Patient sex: M
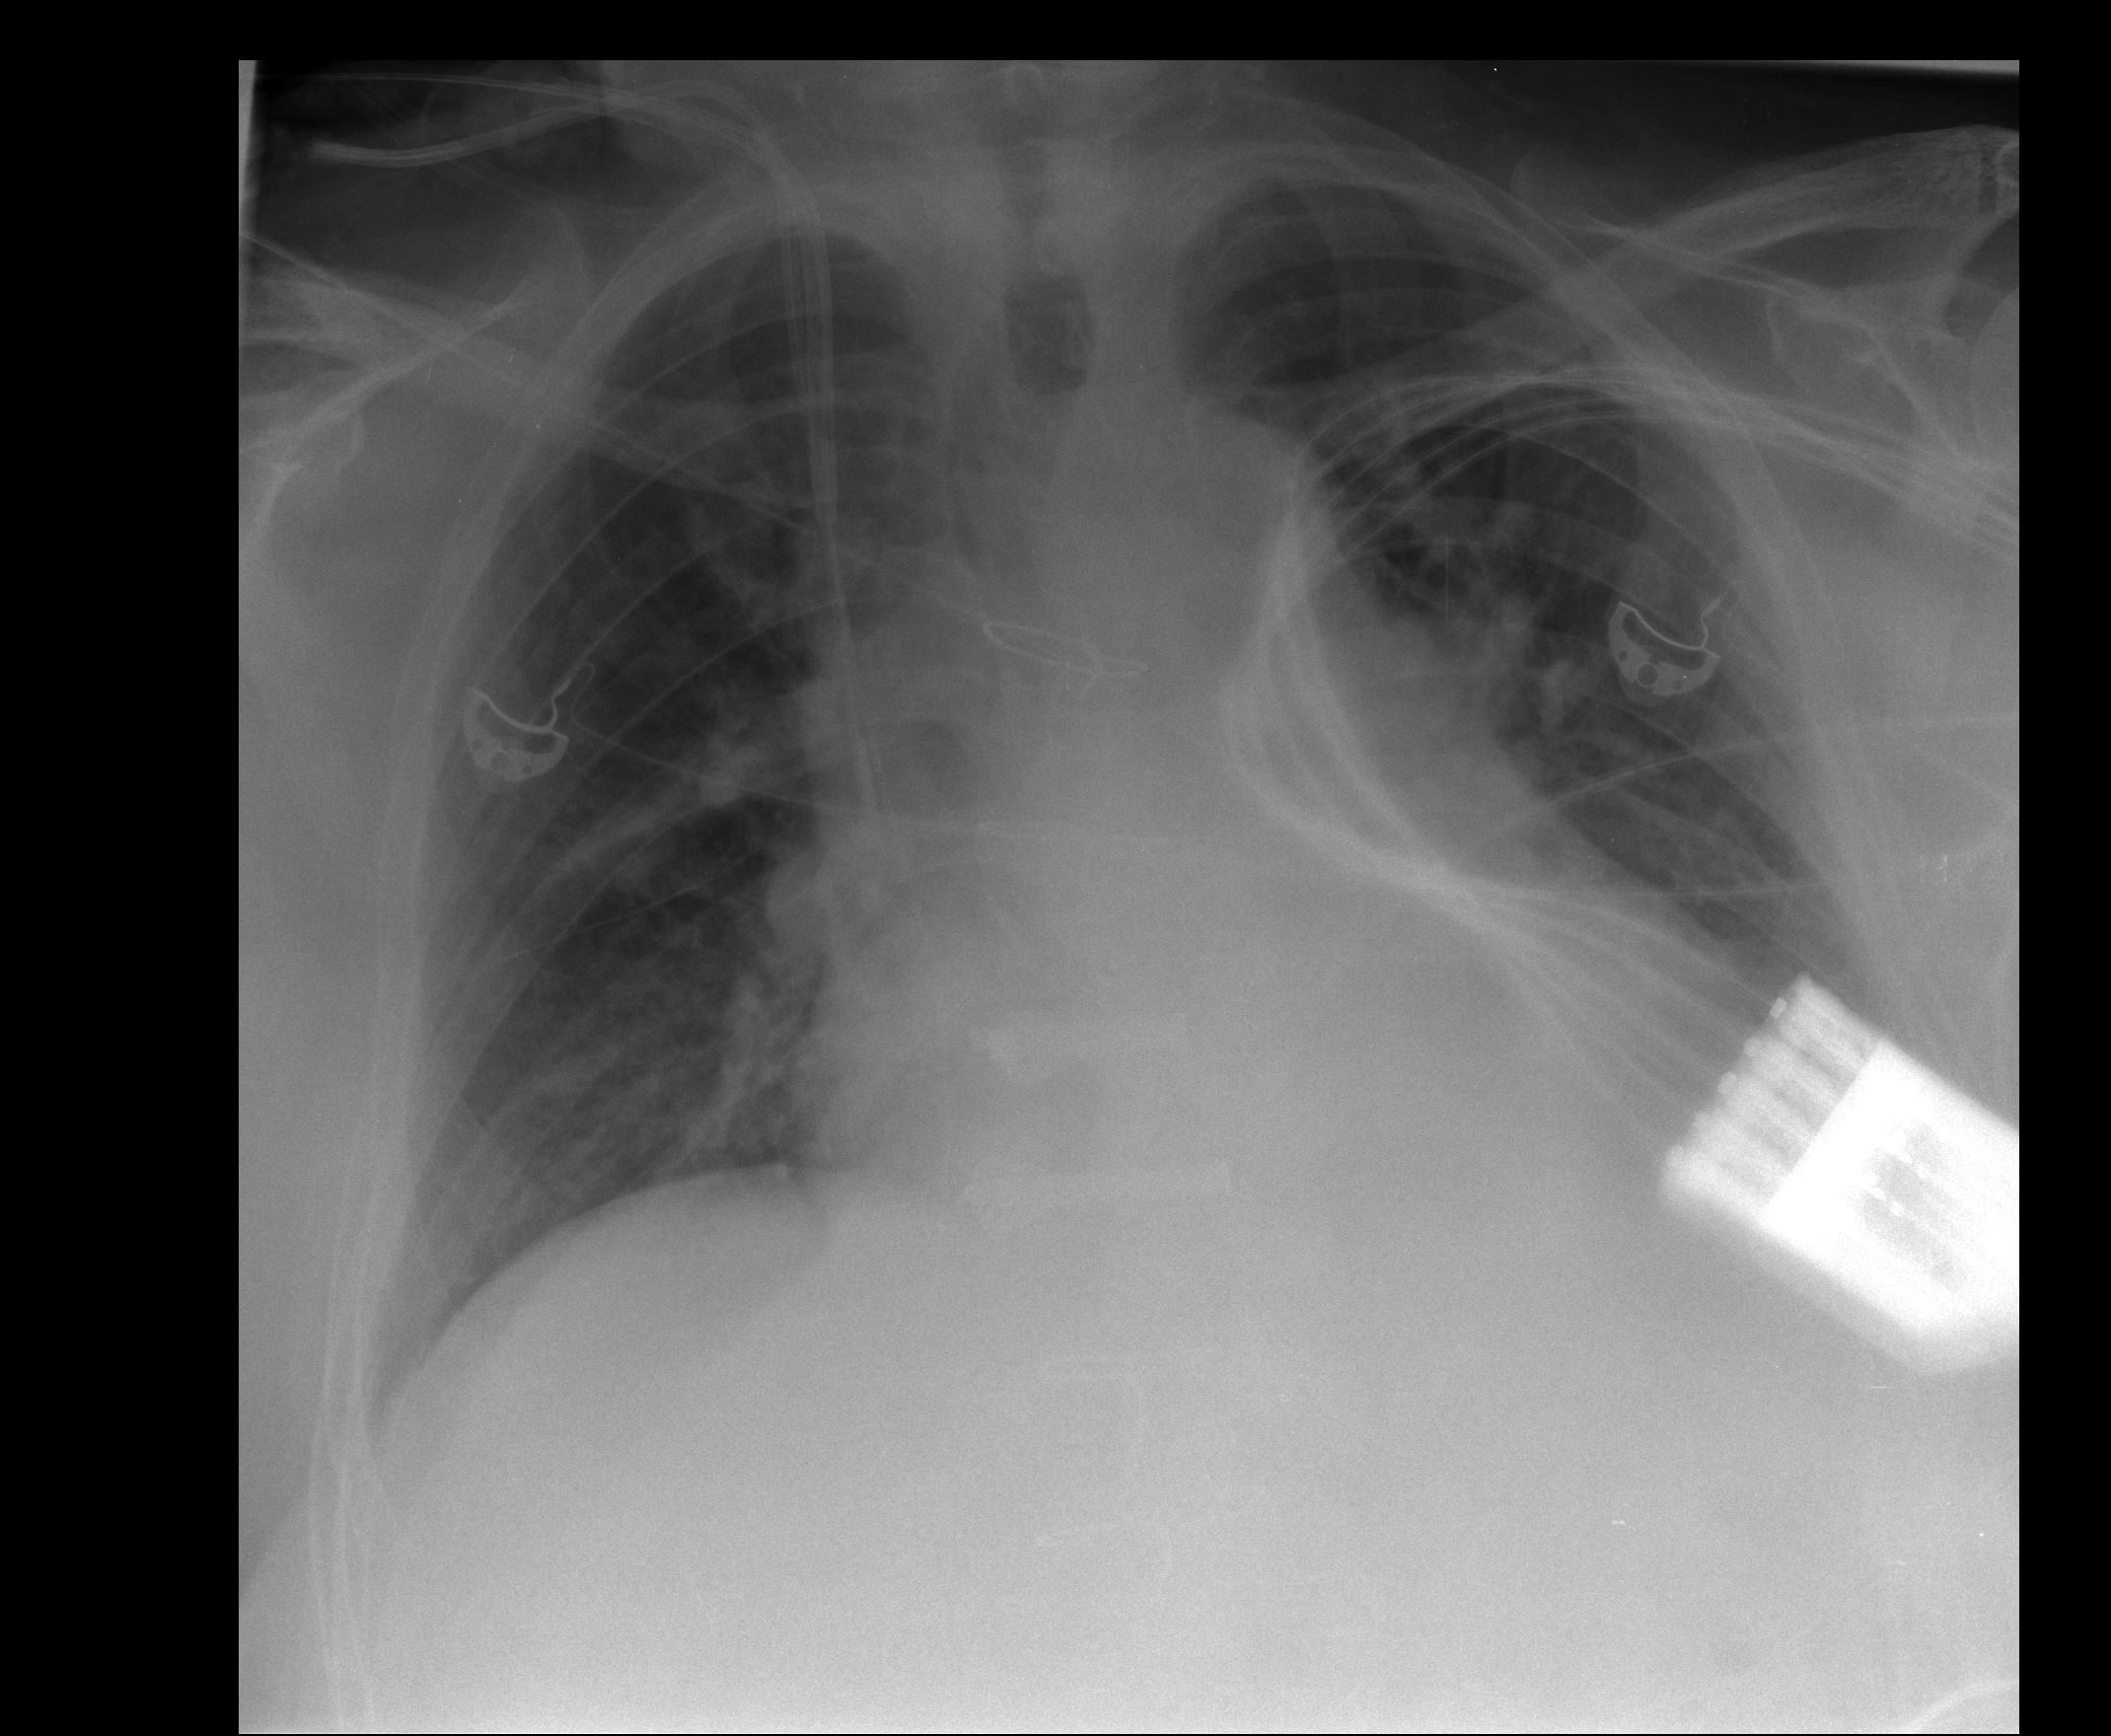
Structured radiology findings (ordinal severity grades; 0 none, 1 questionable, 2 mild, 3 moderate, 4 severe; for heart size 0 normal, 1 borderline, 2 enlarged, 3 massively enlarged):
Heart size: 2
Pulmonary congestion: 1
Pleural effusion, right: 0
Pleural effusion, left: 1
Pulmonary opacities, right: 0
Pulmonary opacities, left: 0
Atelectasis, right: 1
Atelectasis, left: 0